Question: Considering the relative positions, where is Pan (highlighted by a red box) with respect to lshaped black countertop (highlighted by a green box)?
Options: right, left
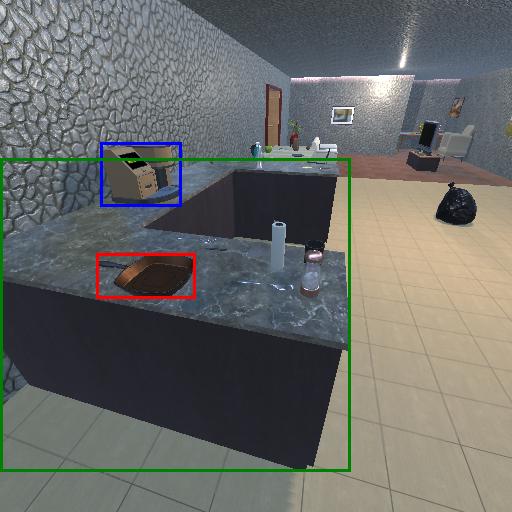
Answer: right